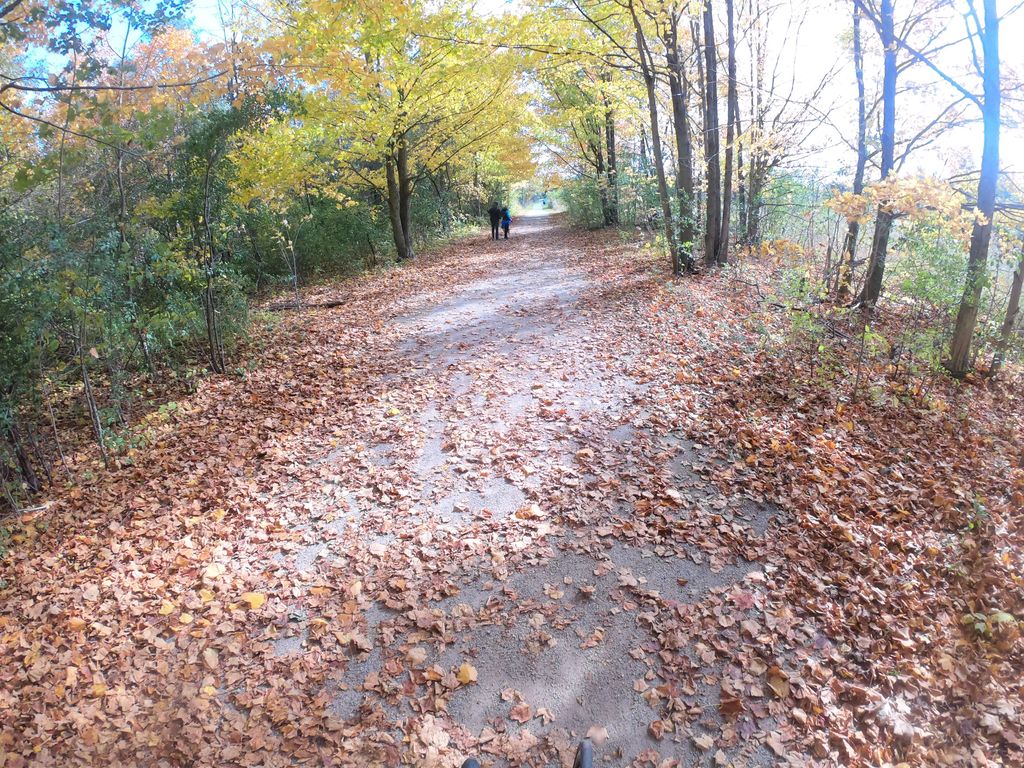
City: kitchener-waterloo